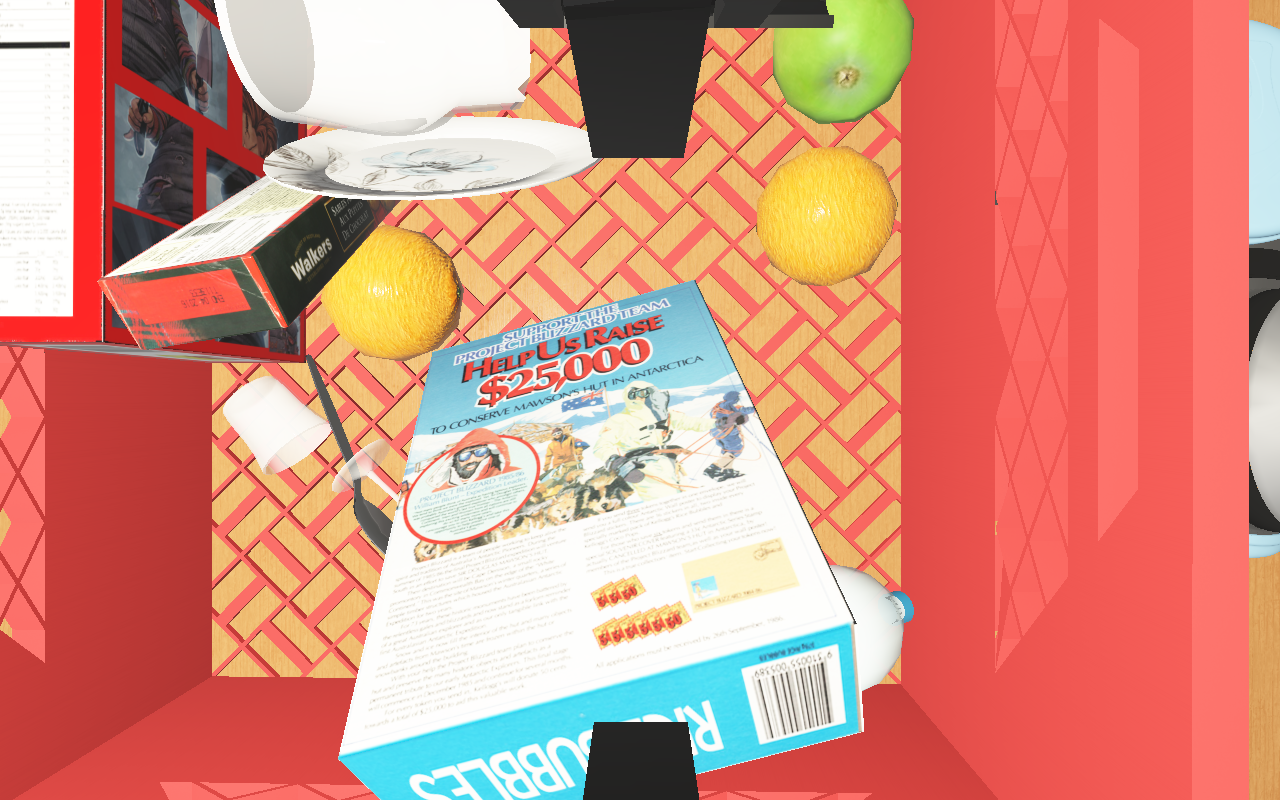
Objects in the scene:
carafe
water bottle
apple
apple
orange
orange
plate
jam jar
cereal box